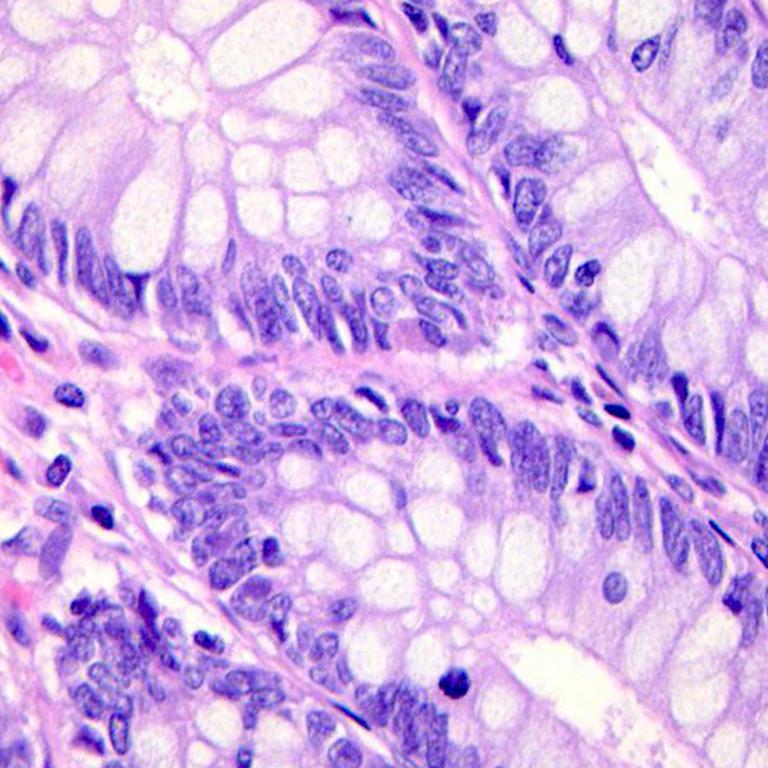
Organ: colon
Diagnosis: benign